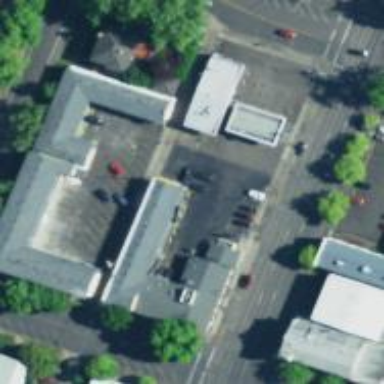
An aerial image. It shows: Commercial building.